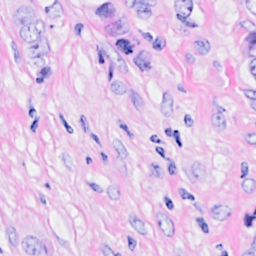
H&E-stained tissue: Breast